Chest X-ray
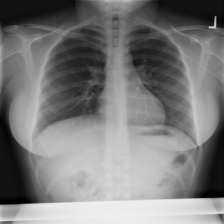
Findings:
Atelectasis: negative
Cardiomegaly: negative
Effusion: negative
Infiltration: negative
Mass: negative
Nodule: negative
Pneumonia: negative
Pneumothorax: negative
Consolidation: negative
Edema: negative
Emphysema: negative
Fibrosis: negative
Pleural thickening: negative
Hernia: negative